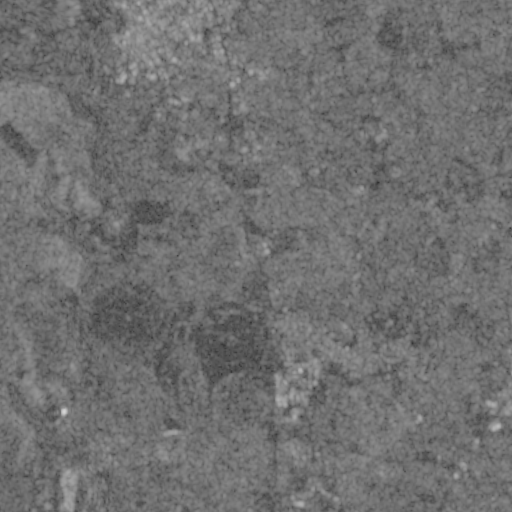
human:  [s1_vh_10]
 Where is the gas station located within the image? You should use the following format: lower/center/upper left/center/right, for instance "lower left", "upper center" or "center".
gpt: The gas station is located in the upper center of the image.
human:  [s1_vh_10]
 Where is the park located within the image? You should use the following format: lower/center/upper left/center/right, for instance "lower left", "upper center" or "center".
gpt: The park is located in the upper left of the image.
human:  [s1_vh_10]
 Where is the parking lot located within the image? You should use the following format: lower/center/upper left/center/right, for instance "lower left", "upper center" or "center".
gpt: The parking lot is located in the upper left of the image.
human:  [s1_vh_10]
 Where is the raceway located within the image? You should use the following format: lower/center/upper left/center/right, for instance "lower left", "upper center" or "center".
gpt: The raceway is located in the upper left of the image.
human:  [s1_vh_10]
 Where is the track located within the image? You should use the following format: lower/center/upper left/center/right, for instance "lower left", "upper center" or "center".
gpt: There is no track in the image.

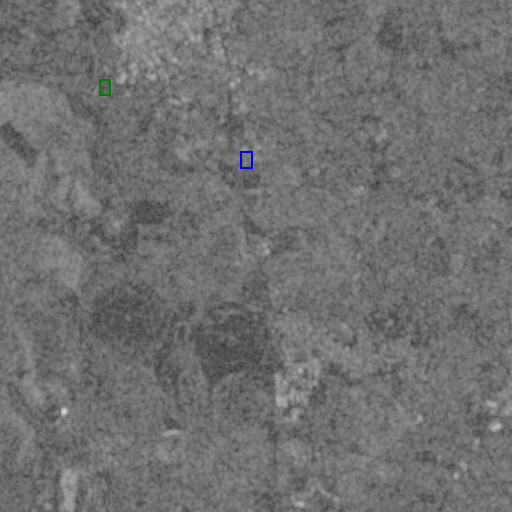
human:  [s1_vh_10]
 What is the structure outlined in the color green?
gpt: The structure outlined in green is a park.
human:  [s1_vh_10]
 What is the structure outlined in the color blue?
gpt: The structure outlined in blue is a parking lot.
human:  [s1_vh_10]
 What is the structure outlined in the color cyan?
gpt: There is no cyan outline.